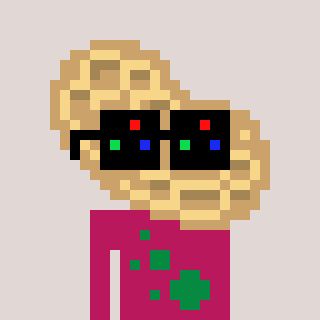
a pixel art character with square black sunglasses, a peanut-shaped head and a darkpink-colored body on a warm background